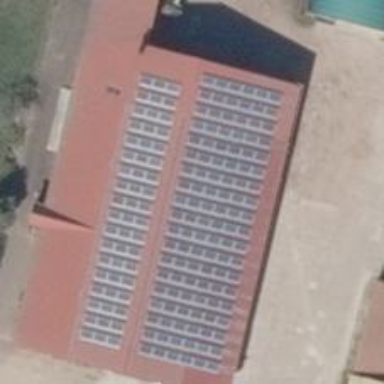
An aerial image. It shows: Solar photovoltaic panel generator producing electricity as small installation.